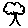
Label: tree